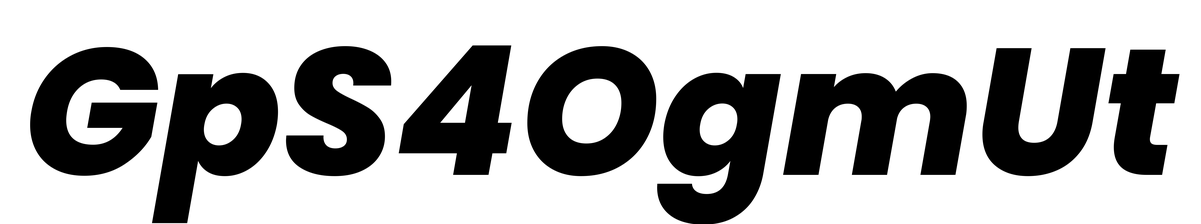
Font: Poppins-ExtraBoldItalic